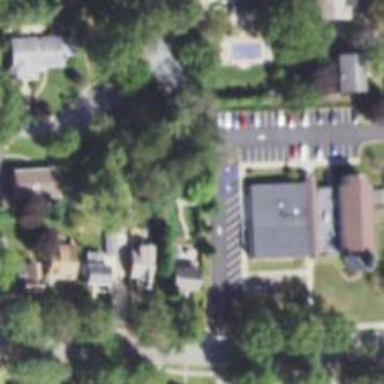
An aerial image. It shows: School.